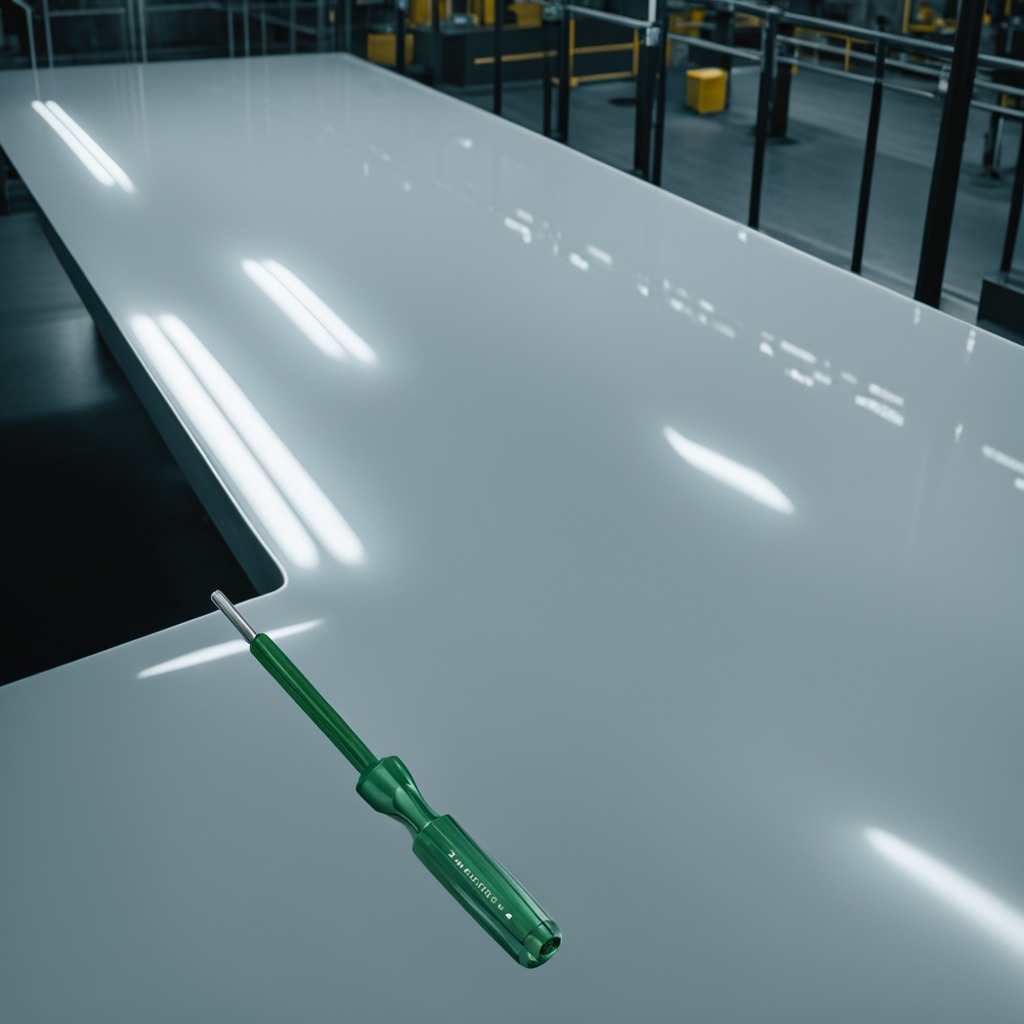
A screwdriver lies on the table.